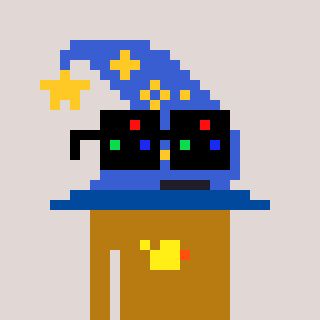
a pixel art character with square black sunglasses, a wizard hat-shaped head and a gold-colored body on a warm background